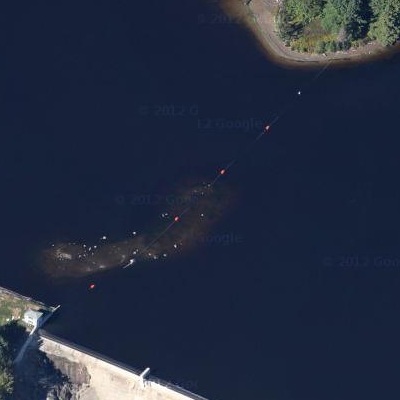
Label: RiverLake